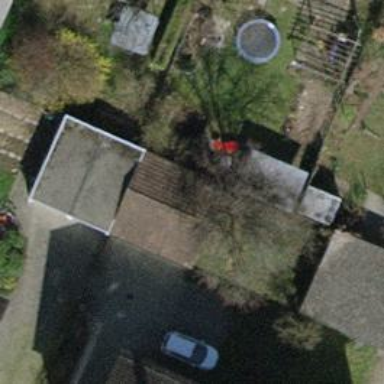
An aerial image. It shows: Group of garages.